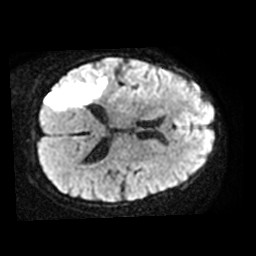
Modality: TRACE
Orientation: axial
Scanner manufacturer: ge
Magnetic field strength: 1.5 T
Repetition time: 8 s
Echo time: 0.0974 s